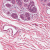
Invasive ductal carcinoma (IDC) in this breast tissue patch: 0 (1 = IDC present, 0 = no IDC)